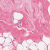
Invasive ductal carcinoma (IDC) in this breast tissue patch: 0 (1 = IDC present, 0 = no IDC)